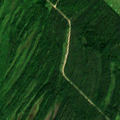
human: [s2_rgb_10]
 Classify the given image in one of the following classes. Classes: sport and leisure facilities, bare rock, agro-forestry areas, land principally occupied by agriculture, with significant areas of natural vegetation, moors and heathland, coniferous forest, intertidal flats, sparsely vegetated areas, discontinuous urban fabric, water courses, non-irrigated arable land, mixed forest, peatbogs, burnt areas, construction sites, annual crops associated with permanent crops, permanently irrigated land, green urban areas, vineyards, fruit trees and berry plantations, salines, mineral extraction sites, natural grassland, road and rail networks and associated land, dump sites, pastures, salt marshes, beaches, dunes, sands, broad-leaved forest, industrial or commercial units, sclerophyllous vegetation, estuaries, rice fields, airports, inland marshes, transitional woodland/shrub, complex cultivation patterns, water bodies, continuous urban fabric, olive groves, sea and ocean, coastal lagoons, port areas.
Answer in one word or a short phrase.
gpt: non-irrigated arable land, coniferous forest, mixed forest